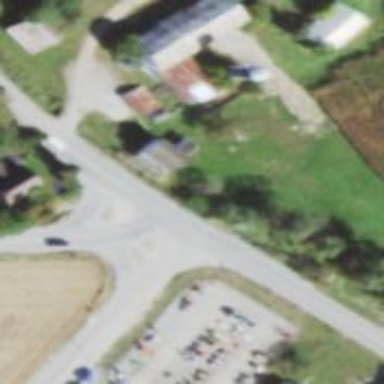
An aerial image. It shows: Road with stop sign.